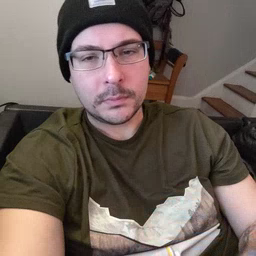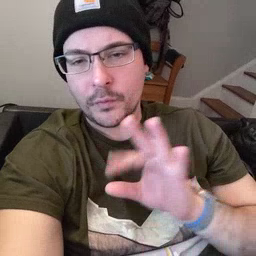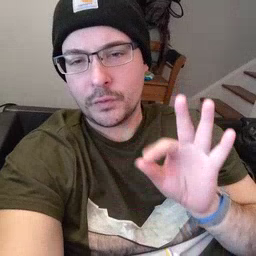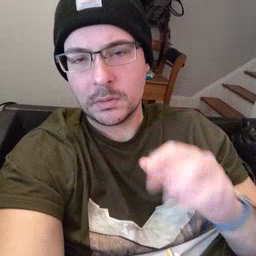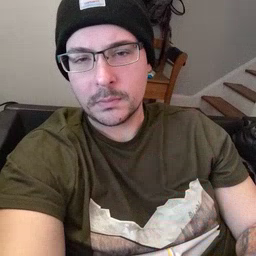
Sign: frenchfries